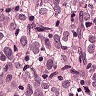
Metastatic tissue present: yes